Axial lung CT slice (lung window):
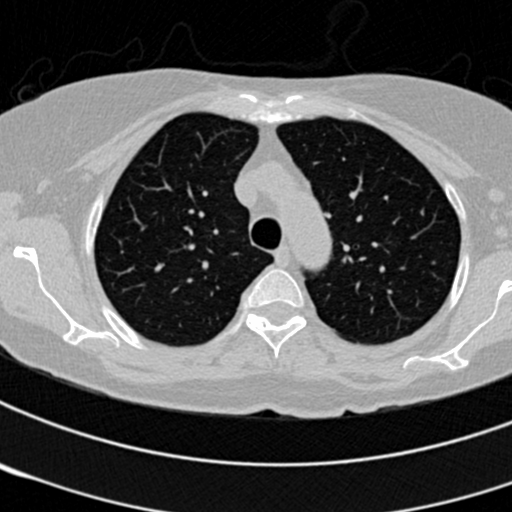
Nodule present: no